Question: I have an app that has a screen like this (on a 10" tablet) :

Now I need to amend the app to also work on a phone. As the screens will be smaller, I want to take the "split view" UI and change it so that the left hand side list view is shown on its own, then on selecting a row the appropriate right hand side list view is then shown.
How do I handle this in the app, as one activity currently handles both listviews, and I guess the phone will need two one for each listview.
How do I detect which one to do?
thanks
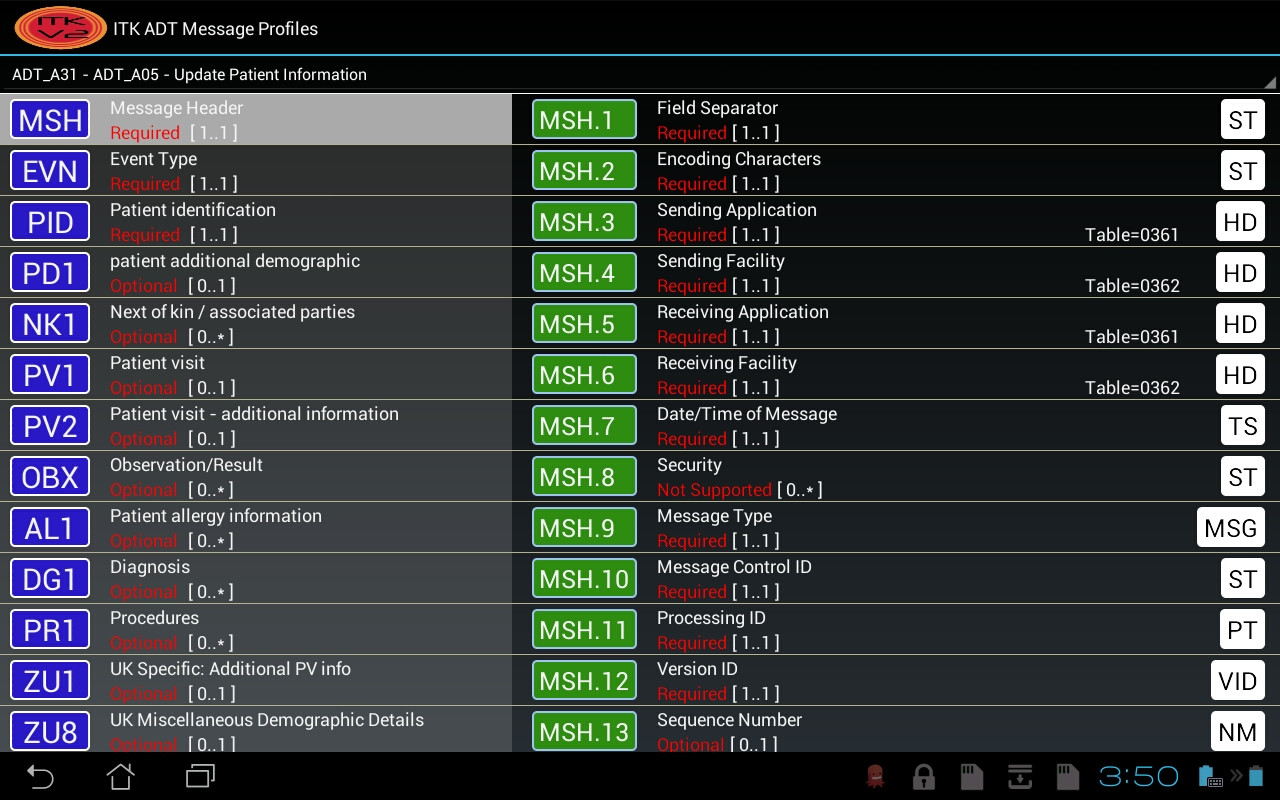
Answer: See <URL>.
Typically this is done using Fragments, but the basic idea is the same whether you use fragments or not. You create two different layouts for your Activity depending on the screen size.
- 'res/layout/activity_main.xml'- 'res/layout/activity_main_twopane.xml'
Then you use layout alias files with the screen size qualifiers described in the link to determine when the tablet layout should be used. For example to show the dual-pane layout on 'large' screens and on screens with at least 600dp in the widest direction (includes large screen phones such as the Galaxy S3), you could do this:
- 'res/values-large/layout.xml' contains:'''
<resources>
<item name="activity_main" type="layout">@layout/activity_main_twopane</item>
<bool name="twopane">true</bool>
</resources>
'''
- 'res/values-sw600dp/layout.xml' contains:'''
<resources>
<item name="activity_main" type="layout">@layout/activity_main_twopane</item>
<bool name="twopane">true</bool>
</resources>
'''
The Android system will take care of loading the proper layout file (either 'res/layout/activity_main.xml' or 'res/layout/activity_main_twopane.xml') when your Activity loads the layout:
'''
setContentView(R.layout.activity_main);
'''
Just remember that the views that don't exist in the single-pane layout will be null when you try to access them (e.g., there won't be two 'ListView's anymore). Checking whether a certain View exists is one way to detect which layout you are using.
Also note the use of optional <URL>. This is a handy way to pass the "is it a large screen or small screen" variable to your Java code. You can access Boolean resources in your Activity like this:
'''
boolean isTwoPane = getResources().getBoolean(R.bool.twopane);
'''